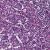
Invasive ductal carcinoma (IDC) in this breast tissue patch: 1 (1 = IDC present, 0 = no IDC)